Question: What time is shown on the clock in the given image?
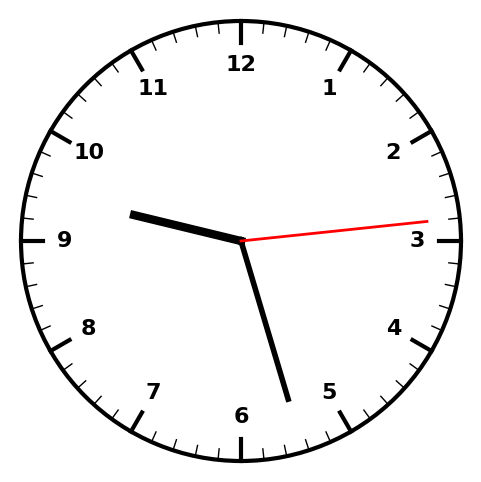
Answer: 09:27:14